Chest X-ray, PA view. Patient: 49 years old, sex F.
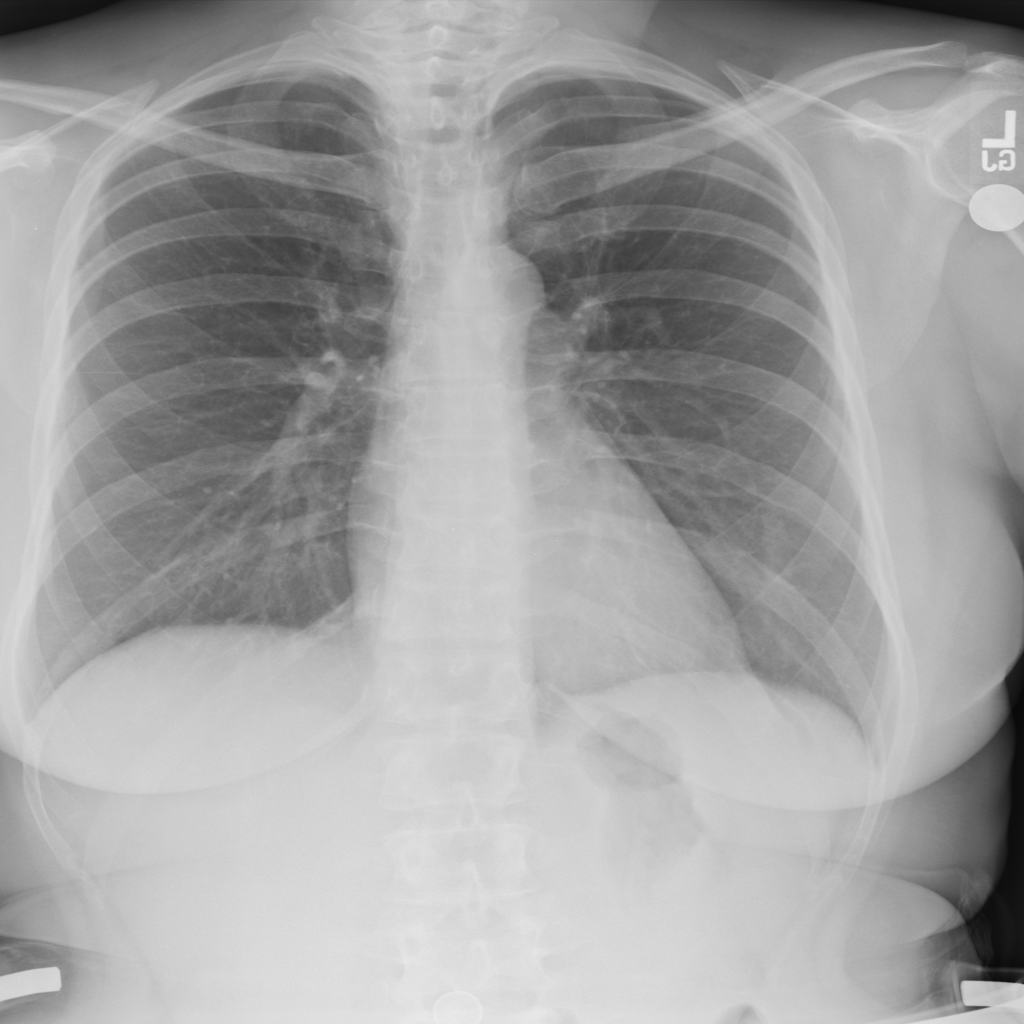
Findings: No Finding